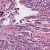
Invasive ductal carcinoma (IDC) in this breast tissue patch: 1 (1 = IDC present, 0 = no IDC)